Field crop: maize
Growth stage: 1
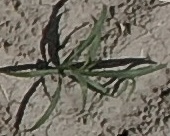
Species: sorghum